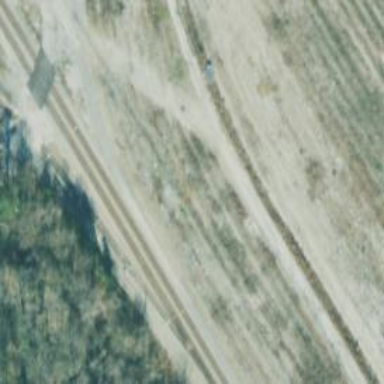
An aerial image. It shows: Abandoned railway yard.